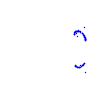
Particle: proton